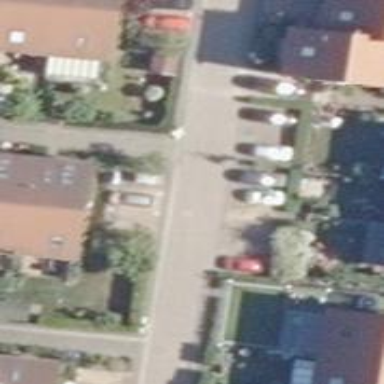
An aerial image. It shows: Footway along the road.